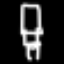
Label: chair